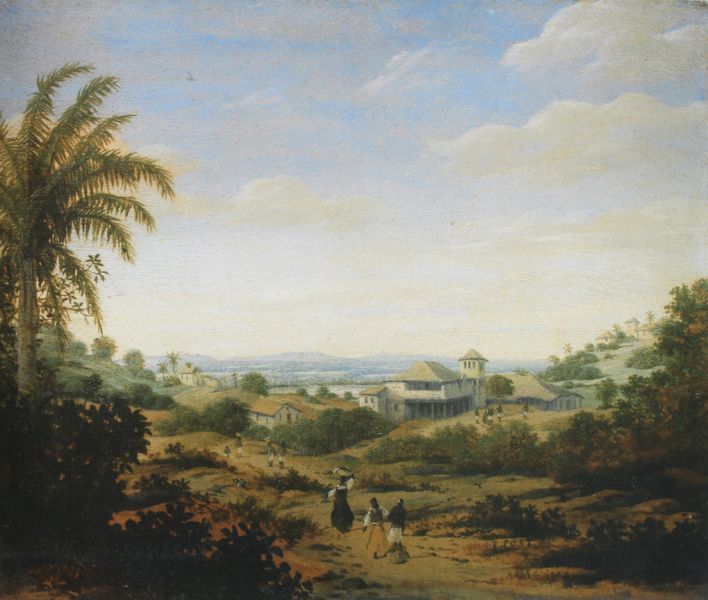
Titel: Landschaft am Senhor de Engenho
Künstler: Frans Janszoon Post
Standort: Amsterdam
Institution: Rijksmuseum
Schlagwörter: blau, blätter, gemälde, himmel, kopf, laub, mann, meer, wolken, bäume, fluss, frauen, grün, landschaft, menschen, ocker, stadt, braun, fenster, frau, hintergrund, kleid, kleider, männer, säulen, blick, dach, gebäude, haus, weg, wolke, beige, leute, malerei, tragen, öl, ferne, horizont, häuser, hügel, natur, weite, büsche, gehen, gewässer, pfad, sträucher, mutter, paar, wald, anhöhe, genre, kinder, turm, aussicht, küste, sommer, italien, ort, süden, röcke, abhang, arbeiten, last, lehm, berge, gebirge, dorf, dächer, idylle, wetter, korb, palme, wedel, ortschaft, farbige, neger, schwarze, spaziergang, wälder, wolkig, villa, biedermeier, anwesen, hain, bunte, palmen, grpn, hirten, sklaven, unterwegs, hauser, paare, karibik, südlich, mission, meditteran, häser, paket, wite, trägerin, ann, sommerlich, jamaika, landschasft, paleme, bewölckt, heute von farbe, bunte hunde